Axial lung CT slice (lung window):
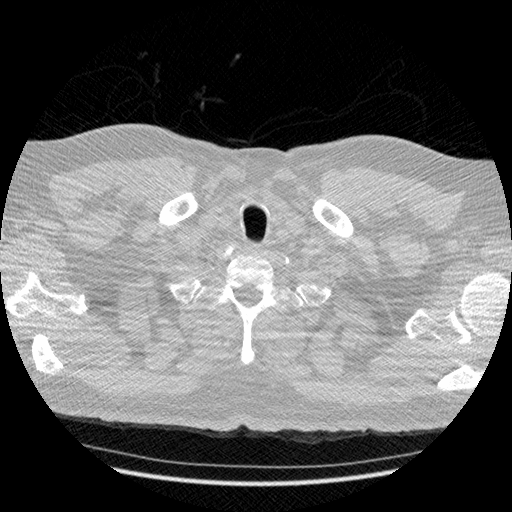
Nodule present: no